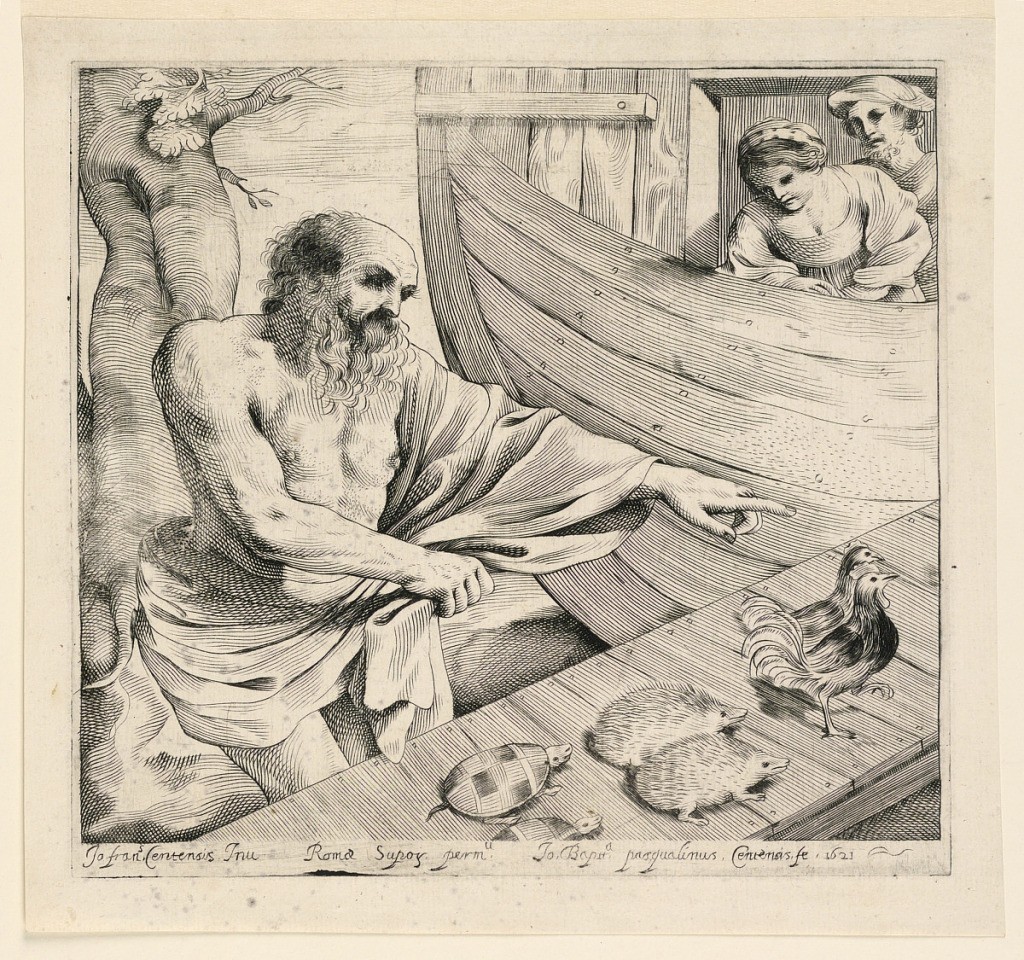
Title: Noah and his Arc
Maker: Francesco Nagli, Italian, ca. 1615 - ca. 1675
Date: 1621
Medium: Engraving on paper
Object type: Print
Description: Noah and his arc.